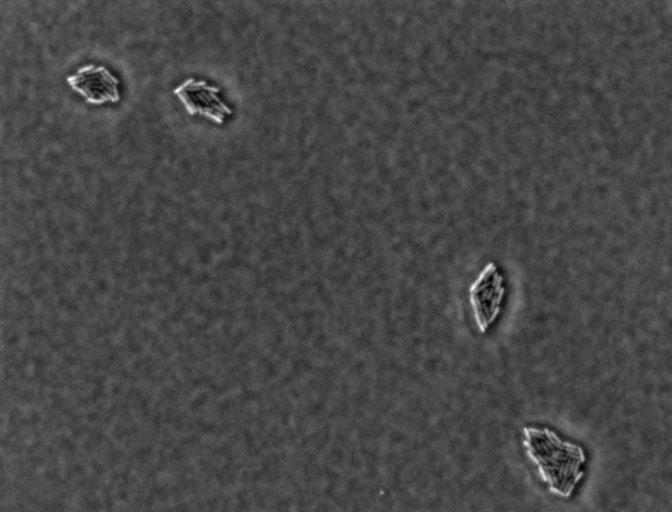
Salmonella enterica Typhimurium